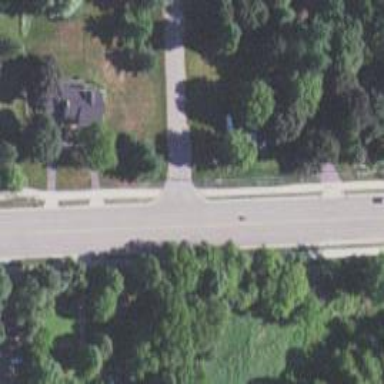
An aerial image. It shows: Unmarked crossing on footway.